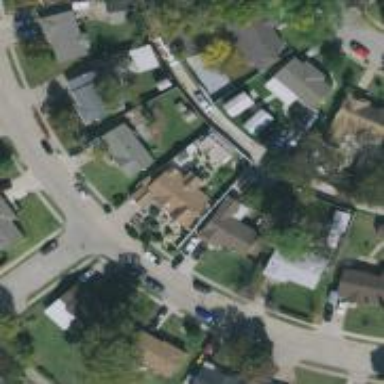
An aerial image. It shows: Alleyway designated as service road.